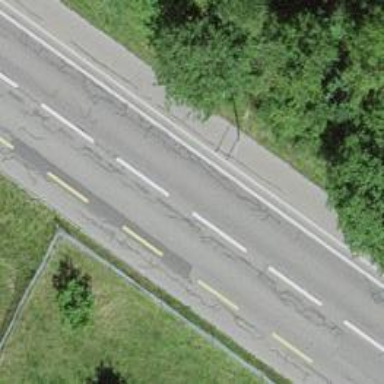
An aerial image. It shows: Tertiary road with asphalt surface and cycle track on the left side.